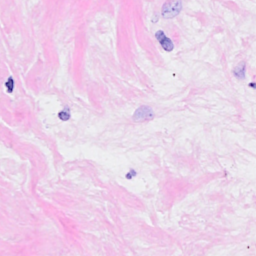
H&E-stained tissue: Breast